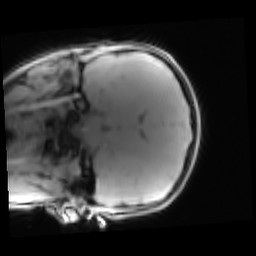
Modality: PDw
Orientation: coronal
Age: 14
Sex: male
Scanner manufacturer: siemens
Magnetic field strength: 3 T
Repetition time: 0.25 s
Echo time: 0.00103 s